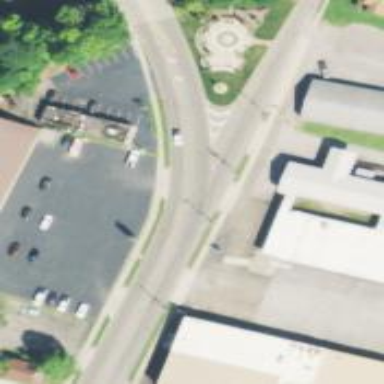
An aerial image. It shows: Unmarked road crossing.